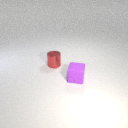
small red metal cylinder to the left of small purple rubber cube